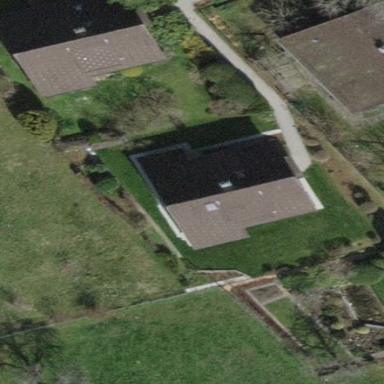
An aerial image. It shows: Detached building.